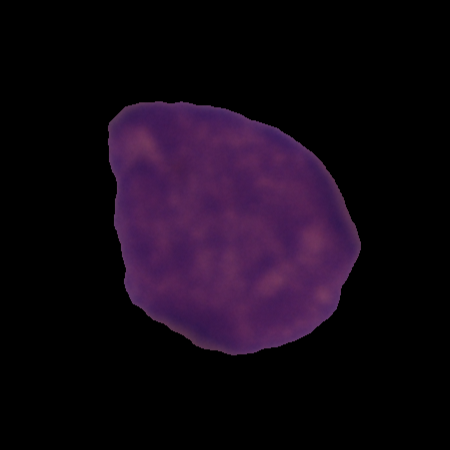
Label: cancer